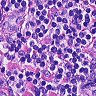
Metastatic tissue present: no